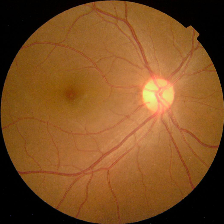
Diabetic retinopathy grade: No DR